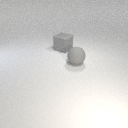
large gray rubber cube behind large gray rubber sphere